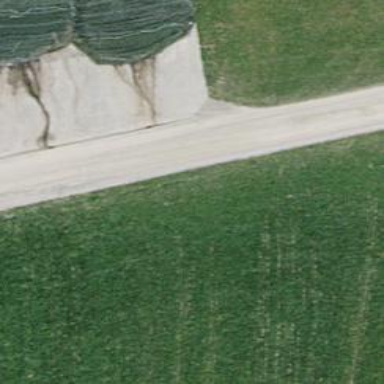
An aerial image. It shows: Compacted track with grade2 surface.